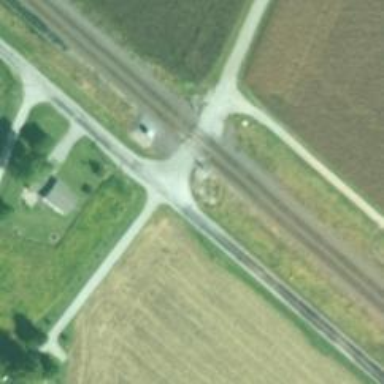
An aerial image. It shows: Railway level crossing.